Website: walmart
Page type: review-order
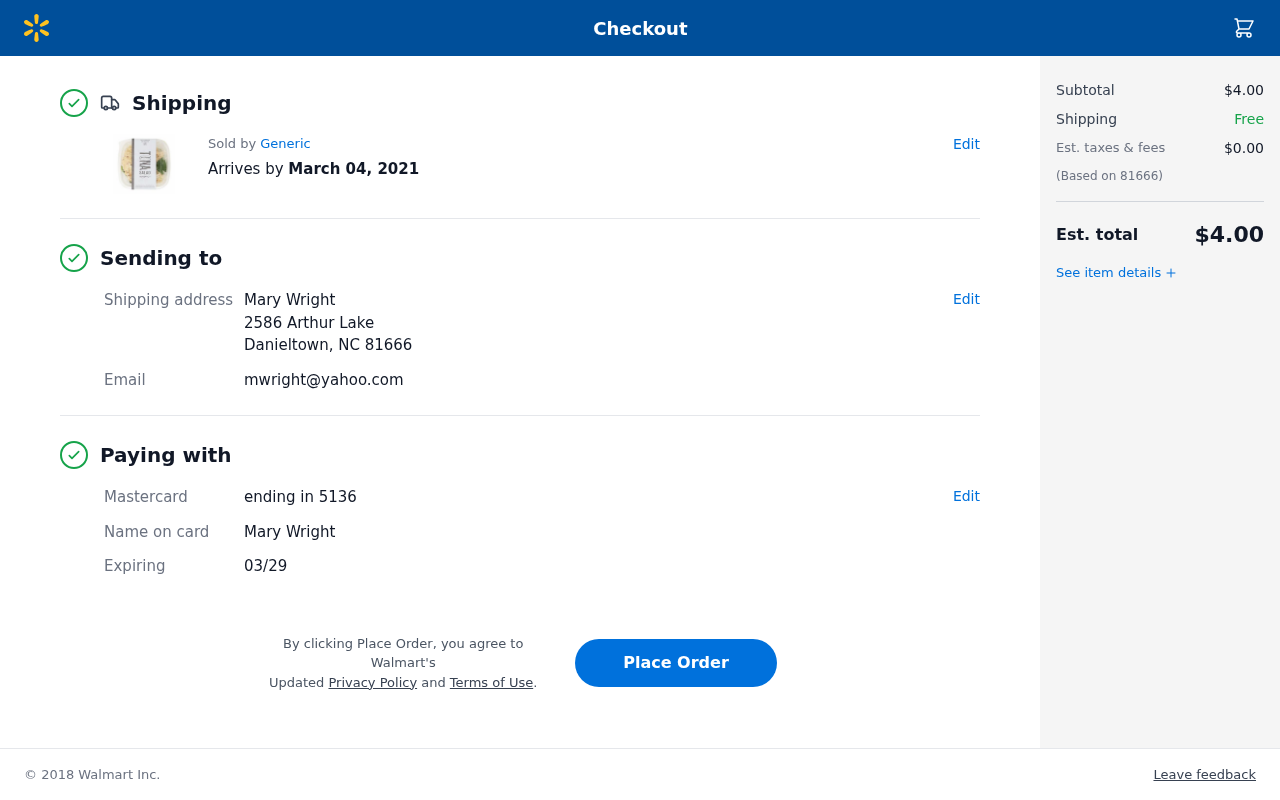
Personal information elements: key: PII_CARD_EXPIRY
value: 03/29
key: PII_CARD_LAST4
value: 5136
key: PII_CARD_TYPE
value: Mastercard
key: PII_CITY_STATE_ZIP
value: Danieltown, NC 81666
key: PII_EMAIL
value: mwright@yahoo.com
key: PII_FULLNAME
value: Mary Wright
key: PII_FULLNAME2
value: Mary Wright
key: PII_POSTCODE
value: (Based on 81666)
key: PII_STREET
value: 2586 Arthur Lake
Product elements: key: PRODUCT1_BRAND
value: Generic
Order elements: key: ORDER_DELIVERY_DATE
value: March 04, 2021
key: ORDER_SUBTOTAL
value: $4.00
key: ORDER_TAX
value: $0.00
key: ORDER_TOTAL
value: $4.00